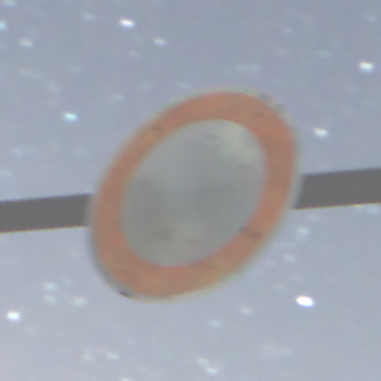
Verkehrszeichen: VerbotFahrzeugeAllerArt
Umgebung: Outdoor, Nature
Tageszeit: Night
Wetter: Clear
Licht: Natural
Jahreszeit: NotSpecified
Kontrast: HighContrast